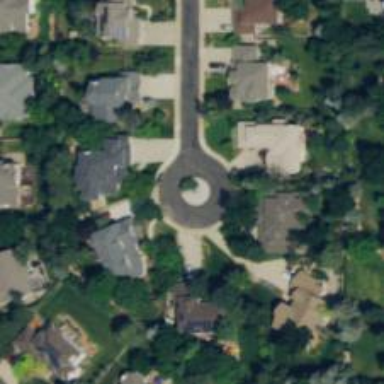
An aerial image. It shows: Turning loop on the road.